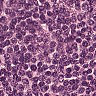
Metastatic tissue present: no